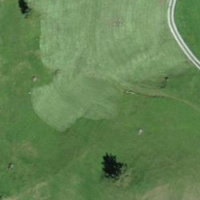
EUNIS habitat code: 24
Species observed at this site:
Chiasmia clathrata